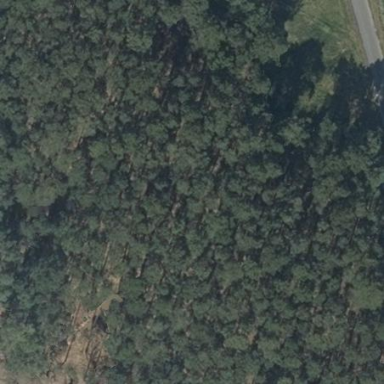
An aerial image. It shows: Forest with broadleaved trees that are deciduous.